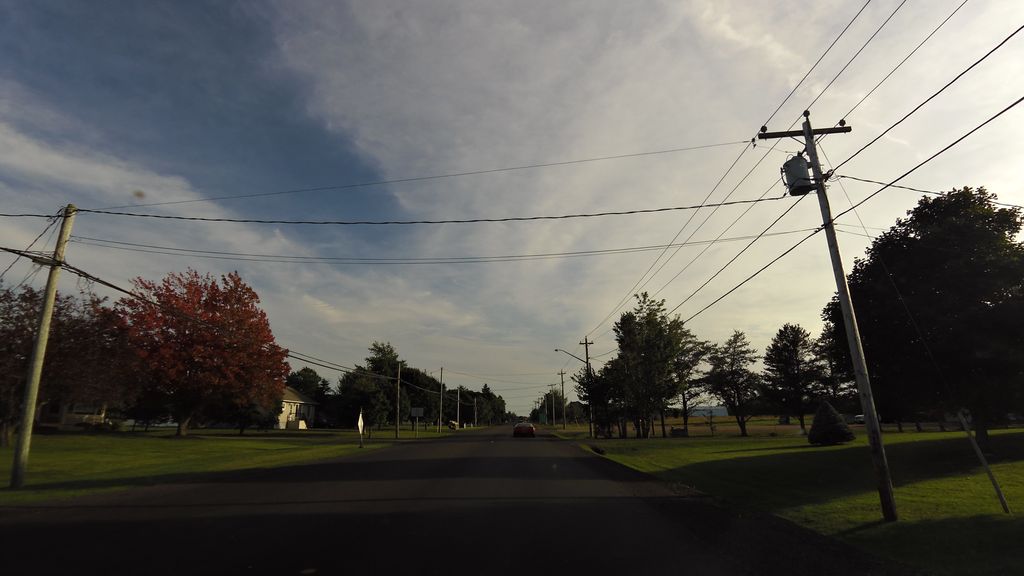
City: charlottetown